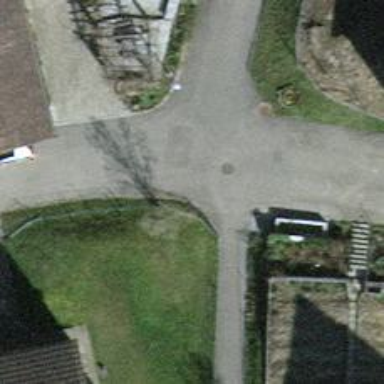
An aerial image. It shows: Asphalt path.